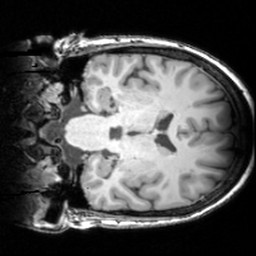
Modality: T1w
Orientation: coronal
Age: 66
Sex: female
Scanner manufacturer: siemens
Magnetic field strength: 3 T
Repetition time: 1.62 s
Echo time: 0.003 s